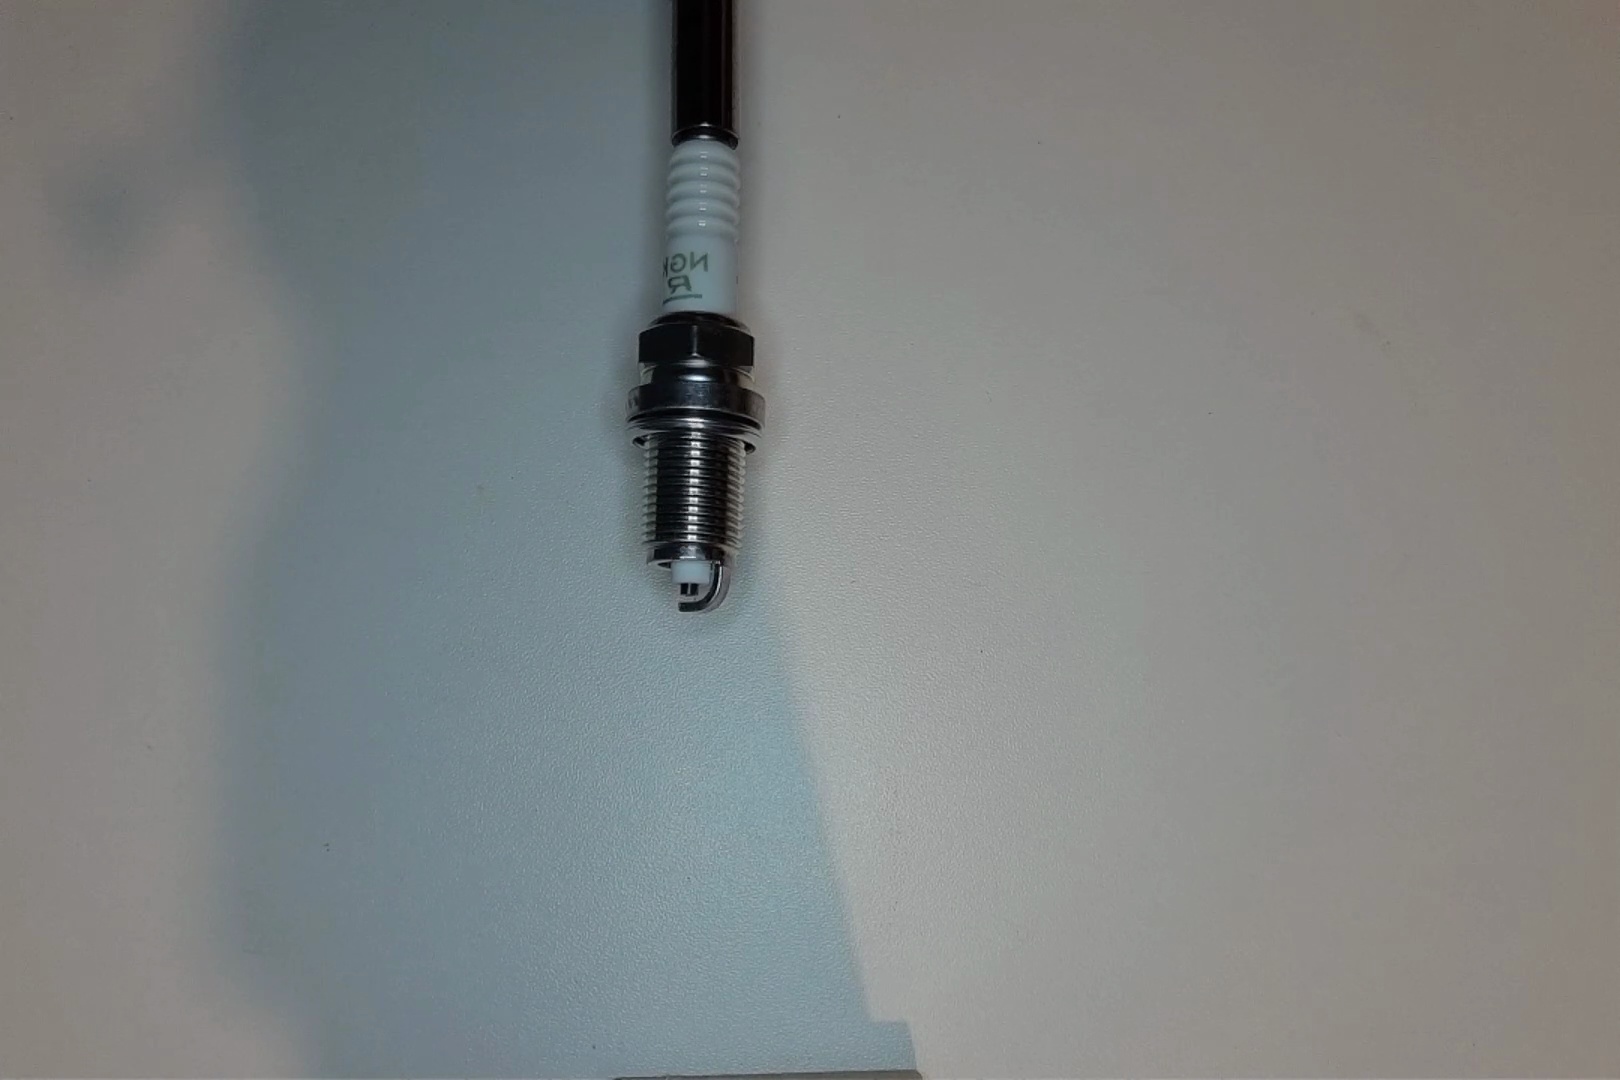
Label: normal